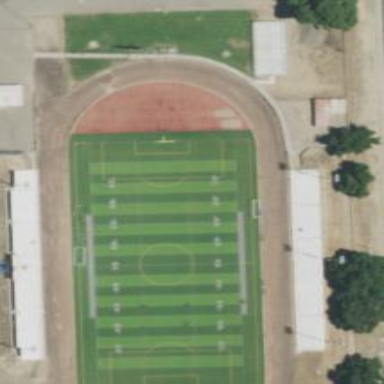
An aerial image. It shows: American football pitch.